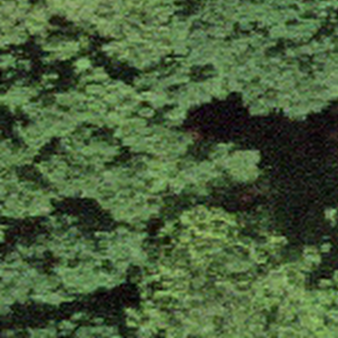
Label: other